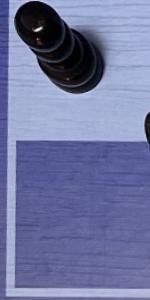
Label: Empty